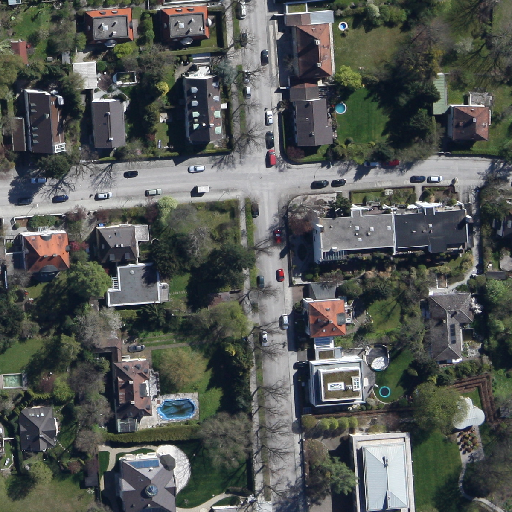
Referring expression: vehicle